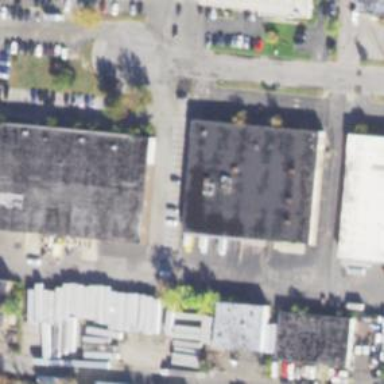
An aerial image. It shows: Commercial building.